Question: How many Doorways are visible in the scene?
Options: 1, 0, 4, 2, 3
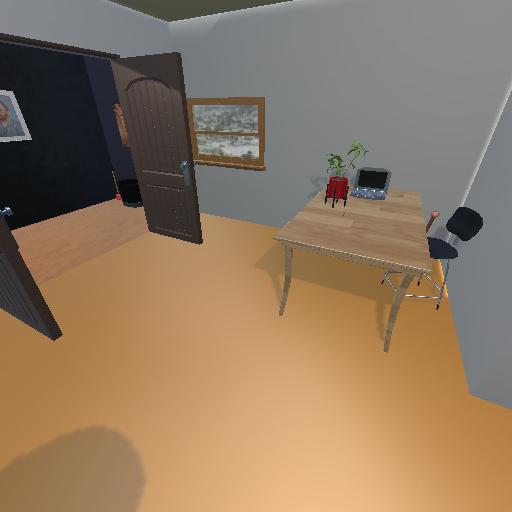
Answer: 1